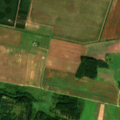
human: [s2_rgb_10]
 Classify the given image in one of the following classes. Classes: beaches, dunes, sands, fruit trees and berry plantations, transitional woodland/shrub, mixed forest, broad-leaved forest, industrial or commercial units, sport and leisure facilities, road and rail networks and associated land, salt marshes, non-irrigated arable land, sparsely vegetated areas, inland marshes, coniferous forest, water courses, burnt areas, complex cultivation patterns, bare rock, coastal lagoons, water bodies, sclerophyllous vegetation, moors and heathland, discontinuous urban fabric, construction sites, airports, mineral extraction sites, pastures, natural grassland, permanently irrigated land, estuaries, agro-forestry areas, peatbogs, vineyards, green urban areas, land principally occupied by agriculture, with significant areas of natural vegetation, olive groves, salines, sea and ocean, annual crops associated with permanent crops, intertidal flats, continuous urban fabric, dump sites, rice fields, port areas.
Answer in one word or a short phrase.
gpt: non-irrigated arable land, pastures, broad-leaved forest, mixed forest